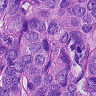
Metastatic tissue present: yes